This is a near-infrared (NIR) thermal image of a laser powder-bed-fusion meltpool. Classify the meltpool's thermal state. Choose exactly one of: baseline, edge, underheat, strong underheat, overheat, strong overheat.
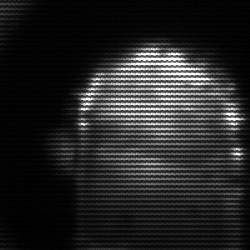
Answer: baseline